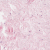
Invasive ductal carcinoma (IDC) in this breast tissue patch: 0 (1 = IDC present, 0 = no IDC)